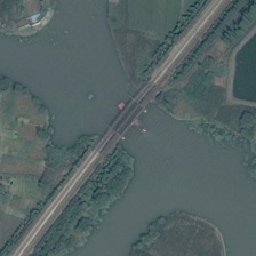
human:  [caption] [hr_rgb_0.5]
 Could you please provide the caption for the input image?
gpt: There are many green planes on both sides of the river, with branches and a bridge.

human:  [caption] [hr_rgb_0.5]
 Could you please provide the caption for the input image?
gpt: Many green planes are on both sides of a river with branches and a bridge.

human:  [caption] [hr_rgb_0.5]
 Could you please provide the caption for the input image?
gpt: There are many green planes on both sides of the river, with branches and bridges.

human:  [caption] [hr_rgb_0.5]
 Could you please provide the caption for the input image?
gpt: Many green planes have branches and bridges on both sides of the river.

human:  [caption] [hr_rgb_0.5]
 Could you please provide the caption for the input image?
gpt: Many green planes are on both sides of a river, with branches and bridges.